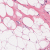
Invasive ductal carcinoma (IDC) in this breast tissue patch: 0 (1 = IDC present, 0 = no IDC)